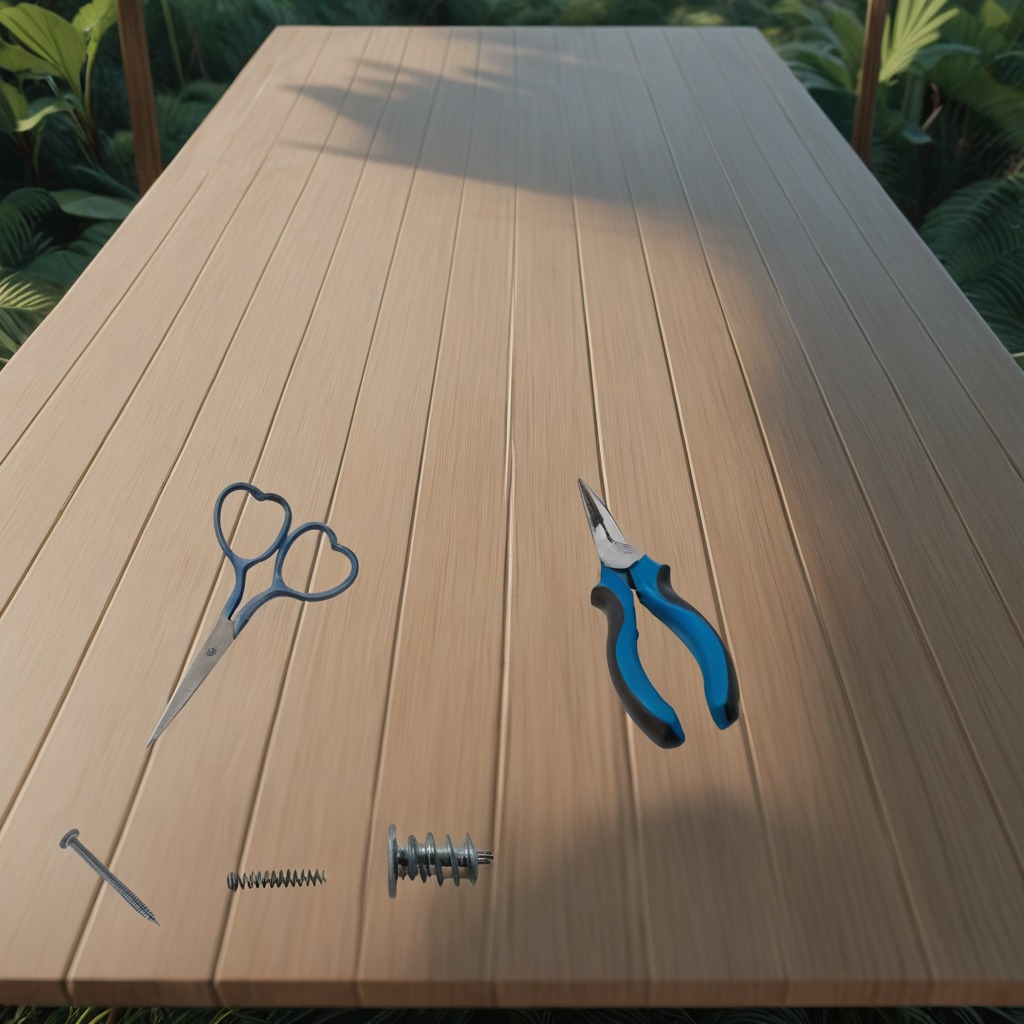
A metal machine screw, an iron nail, a pair of pliers, a coiled metal spring, and a pair of scissors are lying on the wooden table inside a jungle field workshop tent.